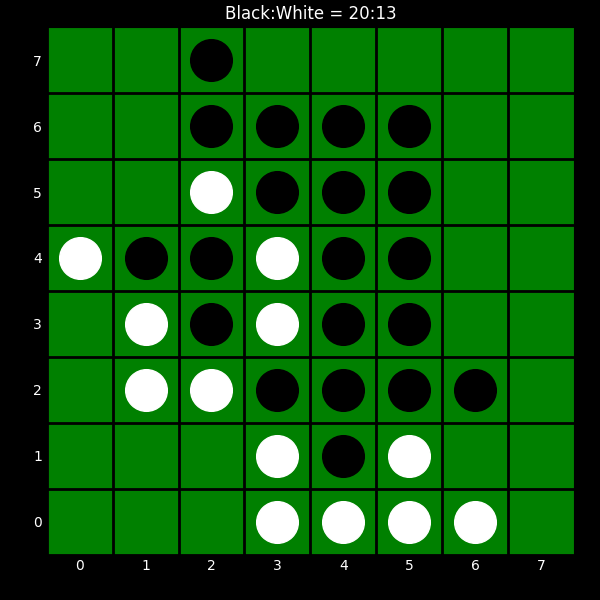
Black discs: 20
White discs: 13